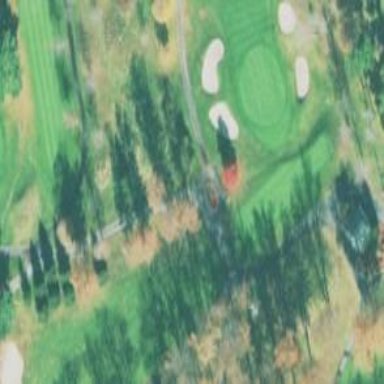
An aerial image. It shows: Service road used as golf cart path.